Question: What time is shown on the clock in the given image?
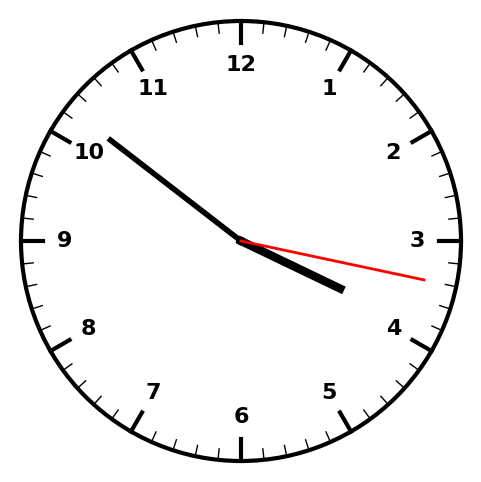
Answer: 03:51:17